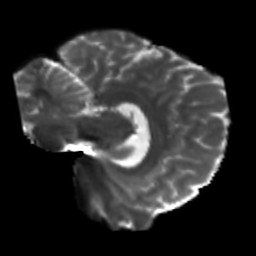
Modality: T2w
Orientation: sagittal
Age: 42
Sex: male
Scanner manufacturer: siemens
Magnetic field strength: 3 T
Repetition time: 5.47 s
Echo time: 0.0854 s